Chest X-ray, PA view. Patient: 38 years old, sex M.
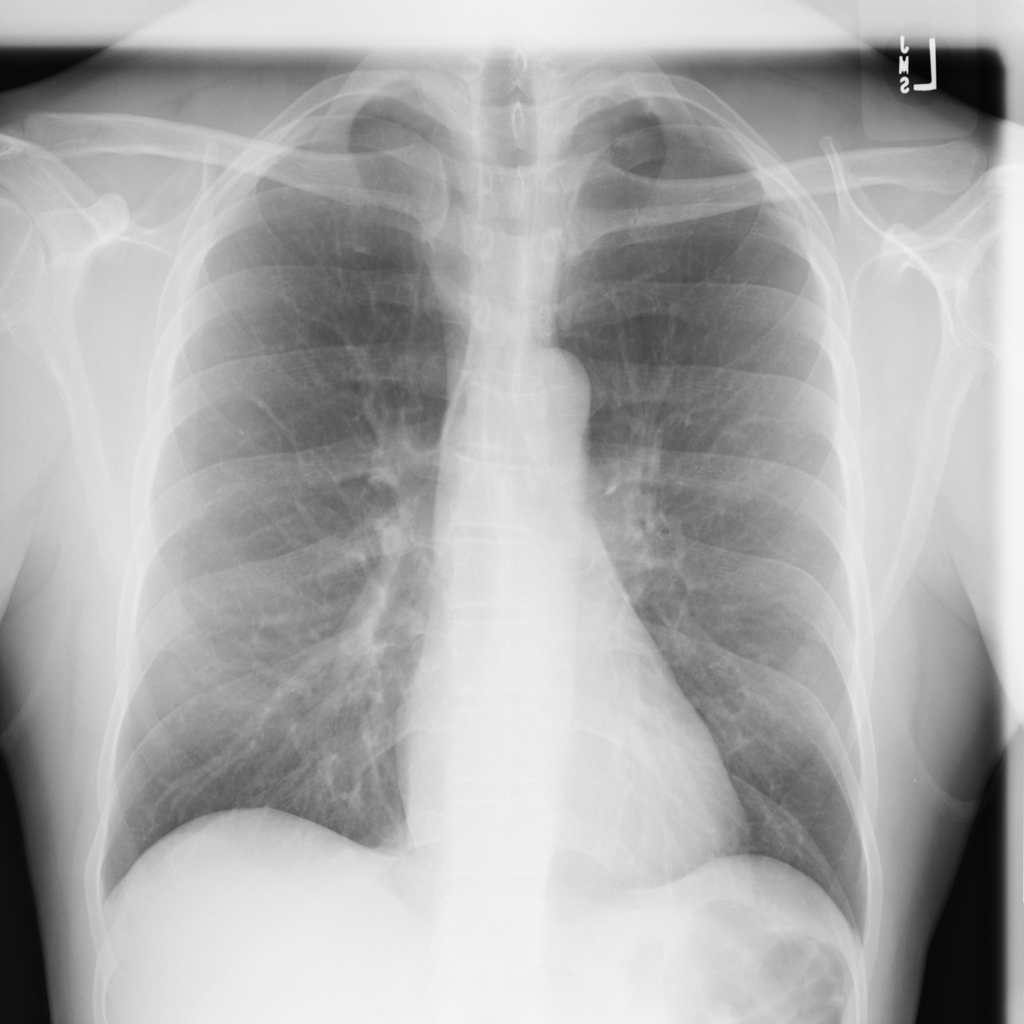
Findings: No Finding